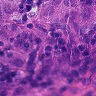
Metastatic tissue present: yes